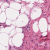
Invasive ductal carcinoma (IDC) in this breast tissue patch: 0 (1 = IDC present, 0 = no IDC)